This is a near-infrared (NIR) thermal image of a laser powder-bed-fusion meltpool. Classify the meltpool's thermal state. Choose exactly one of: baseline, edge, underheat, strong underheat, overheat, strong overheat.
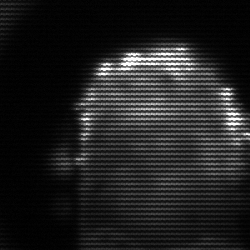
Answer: baseline